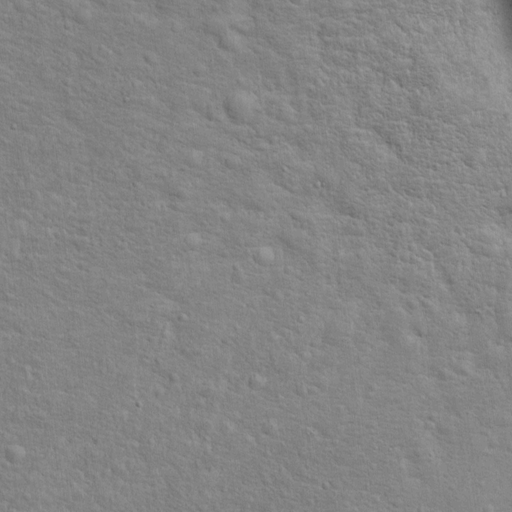
Classes present: Background